Field crop: maize
Growth stage: 2
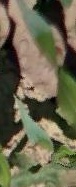
Species: maize